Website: macys
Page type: cart
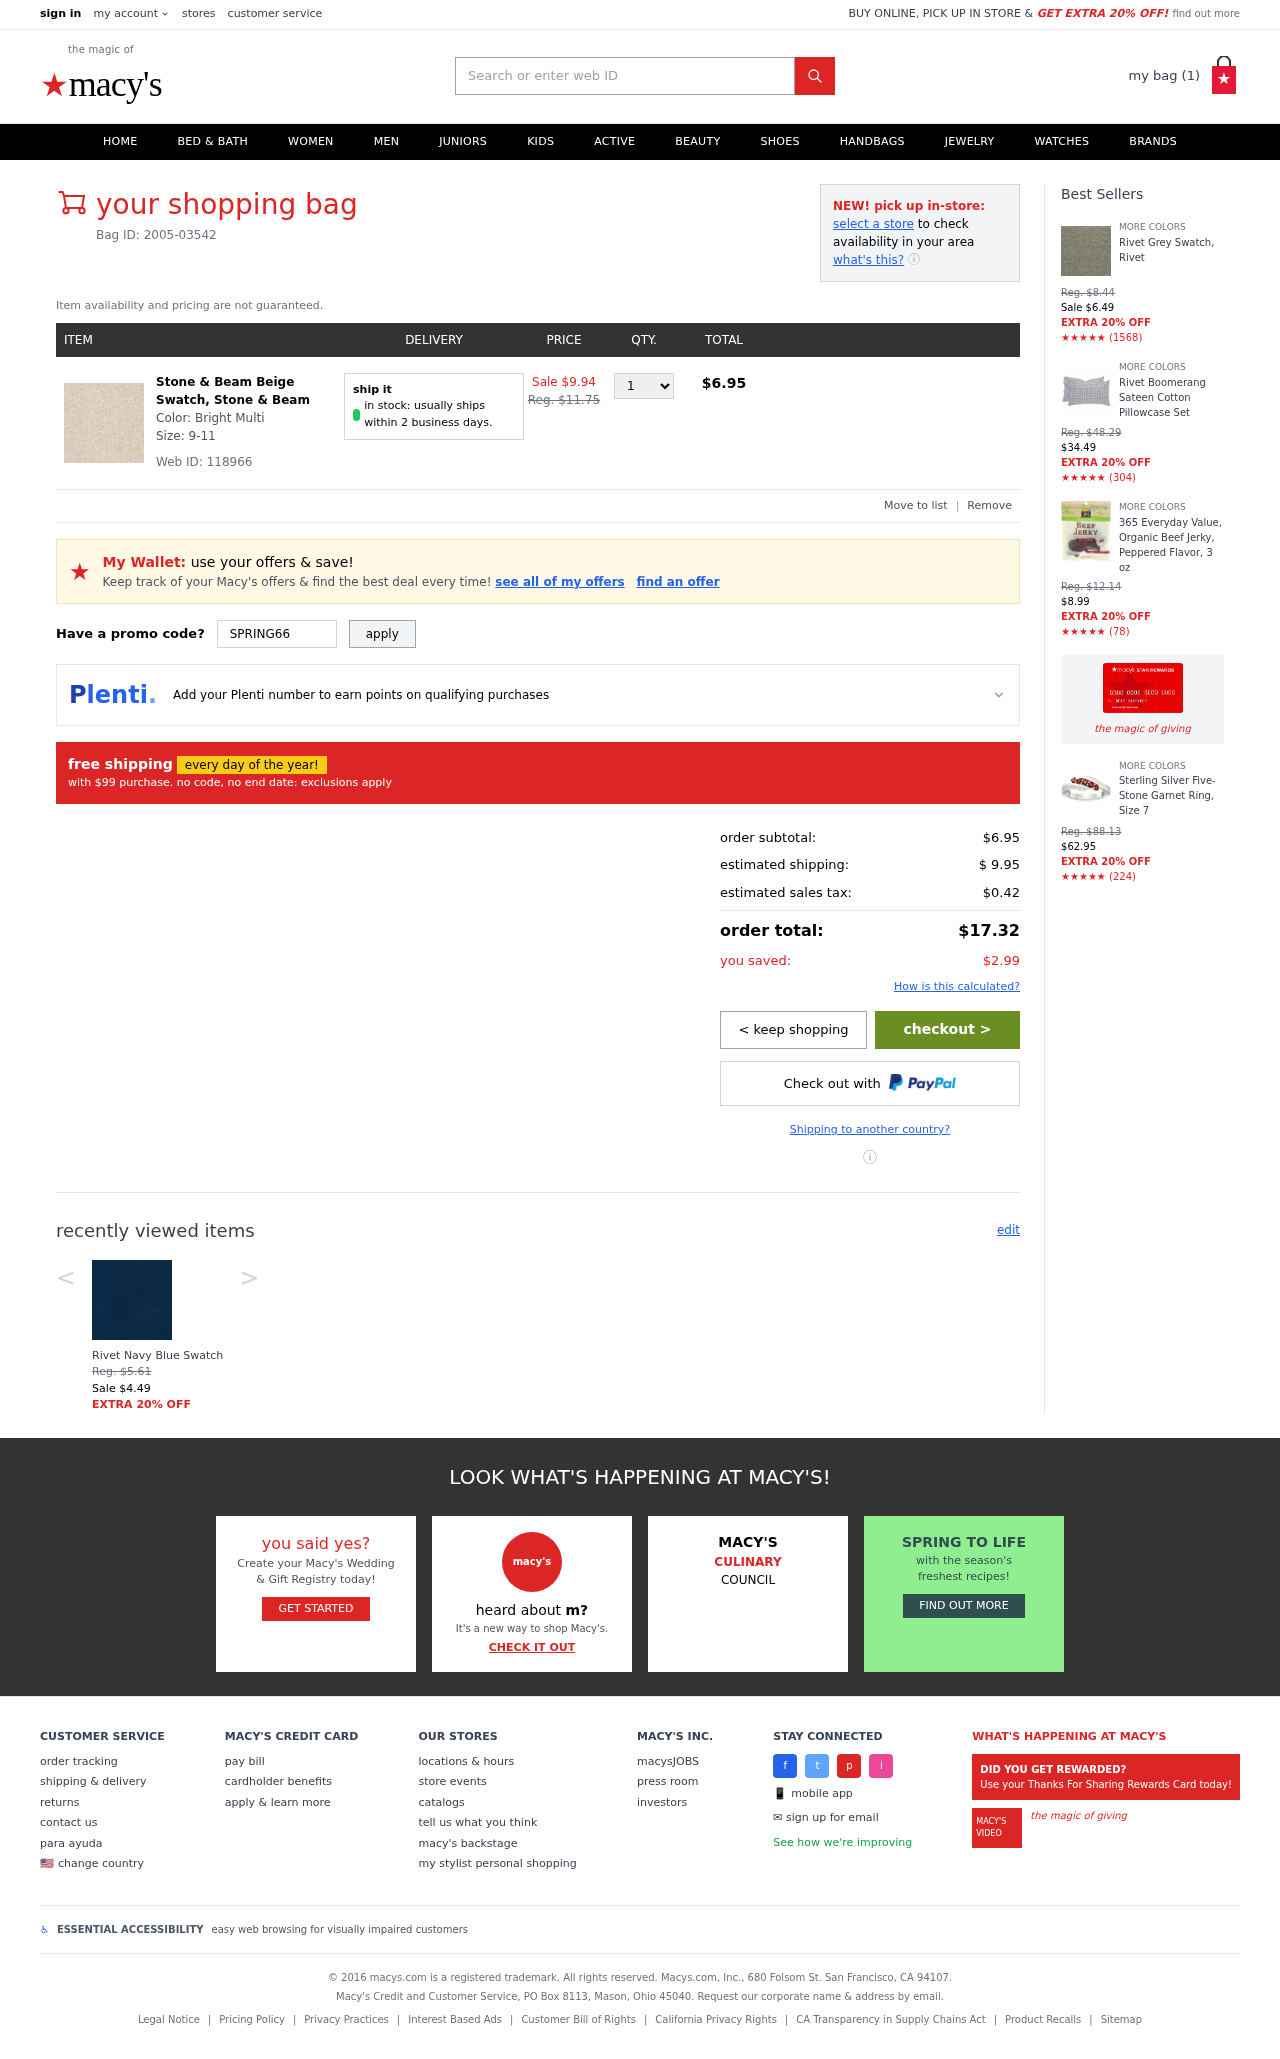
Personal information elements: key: PII_PROMO_CODE
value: SPRING66
Product elements: key: PRODUCT1_NAME
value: Stone & Beam Beige Swatch, Stone & Beam
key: PRODUCT1_PRICE
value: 6.95
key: PRODUCT1_QUANTITY
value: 1
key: PRODUCT2_NAME
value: Rivet Navy Blue Swatch
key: PRODUCT2_PRICE
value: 4.49
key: PRODUCT3_NAME
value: Rivet Grey Swatch, Rivet
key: PRODUCT3_NUM_RATINGS
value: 1568
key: PRODUCT3_PRICE
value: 6.49
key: PRODUCT4_NAME
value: Rivet Boomerang Sateen Cotton Pillowcase Set
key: PRODUCT4_NUM_RATINGS
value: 304
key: PRODUCT4_PRICE
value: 34.49
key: PRODUCT5_NAME
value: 365 Everyday Value, Organic Beef Jerky, Peppered Flavor, 3 oz
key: PRODUCT5_NUM_RATINGS
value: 78
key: PRODUCT5_PRICE
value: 8.99
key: PRODUCT6_NAME
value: Sterling Silver Five-Stone Garnet Ring, Size 7
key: PRODUCT6_NUM_RATINGS
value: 224
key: PRODUCT6_PRICE
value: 62.95
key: PRODUCT1_ORIGINAL_PRICE
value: Sale $9.94
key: PRODUCT1_TOTAL
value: $6.95
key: PRODUCT2_ORIGINAL_PRICE
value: Reg. $5.61
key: PRODUCT3_ORIGINAL_PRICE
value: Reg. $8.44
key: PRODUCT3_RATING
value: ★★★★★
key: PRODUCT4_ORIGINAL_PRICE
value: Reg. $48.29
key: PRODUCT4_RATING
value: ★★★★★
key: PRODUCT5_ORIGINAL_PRICE
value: Reg. $12.14
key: PRODUCT5_RATING
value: ★★★★★
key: PRODUCT6_ORIGINAL_PRICE
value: Reg. $88.13
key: PRODUCT6_RATING
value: ★★★★★
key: PRODUCT_WEB_ID
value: Web ID: 118966
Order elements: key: ORDER_NUM_ITEMS
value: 1
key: ORDER_BAG_ID
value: Bag ID: 2005-03542
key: ORDER_SUBTOTAL
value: $6.95
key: ORDER_SHIPPING_COST
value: $ 9.95
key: ORDER_TAX
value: $0.42
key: ORDER_TOTAL
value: $17.32
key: ORDER_SAVINGS
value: $2.99
Search elements: key: HEADER_SEARCH
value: Search or enter web ID